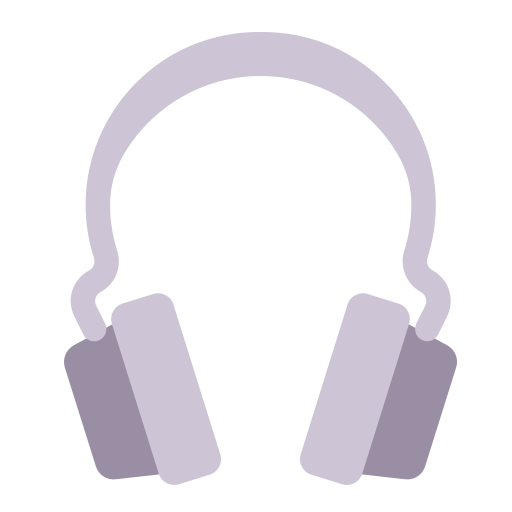
headphone flat